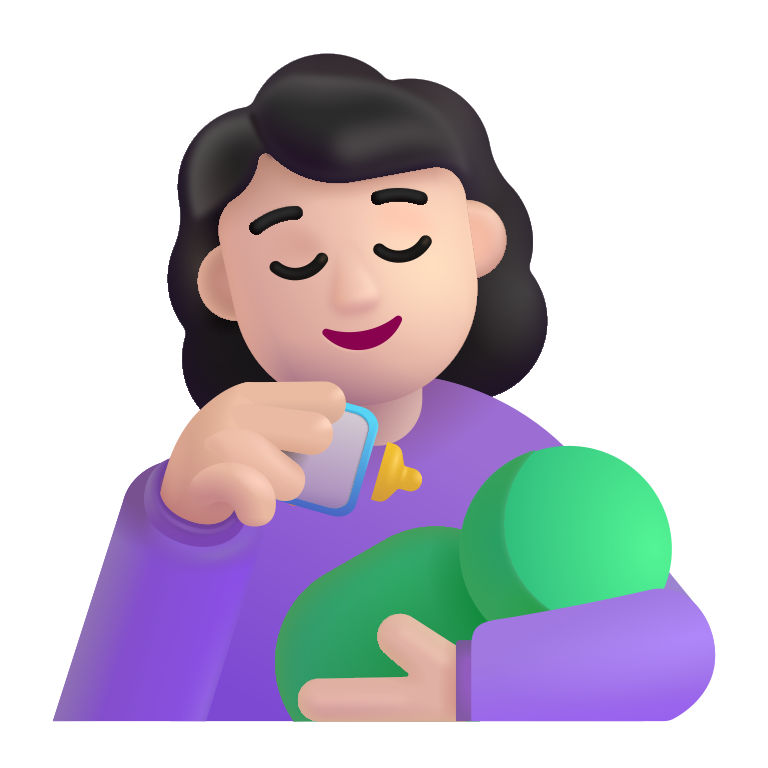
woman feeding baby color light